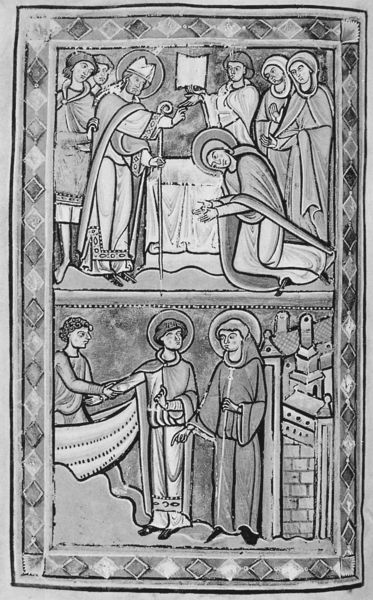
Titel: Leben und Wunder des Hl. Amand
Standort: Herkunftsort: Saint-Amand (EU - F)
Institution: Valenciennes, Bibliothèque Municipale
Schlagwörter: menschen, stadt, tisch, alt, rahmen, stehen, kutte, mantel, boot, dorf, hafen, bischof, zeigen, buch, kloster, religion, schwarz-weiß, knien, orden, raute, rauten, heiligenschein, religiös, segnen, mönch, heiliger, heilige, heilig, abendland, buchmalerei, bildfelder, abendländisch, manuskript